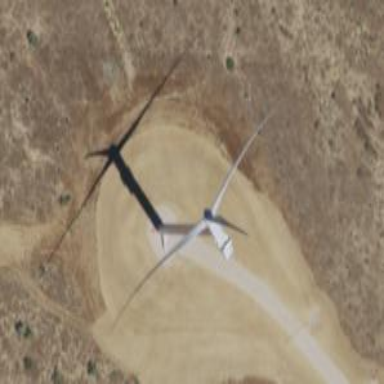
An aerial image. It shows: Wind generator of the horizontal axis type made by Vestas.